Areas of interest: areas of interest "Scientific Research Institution"
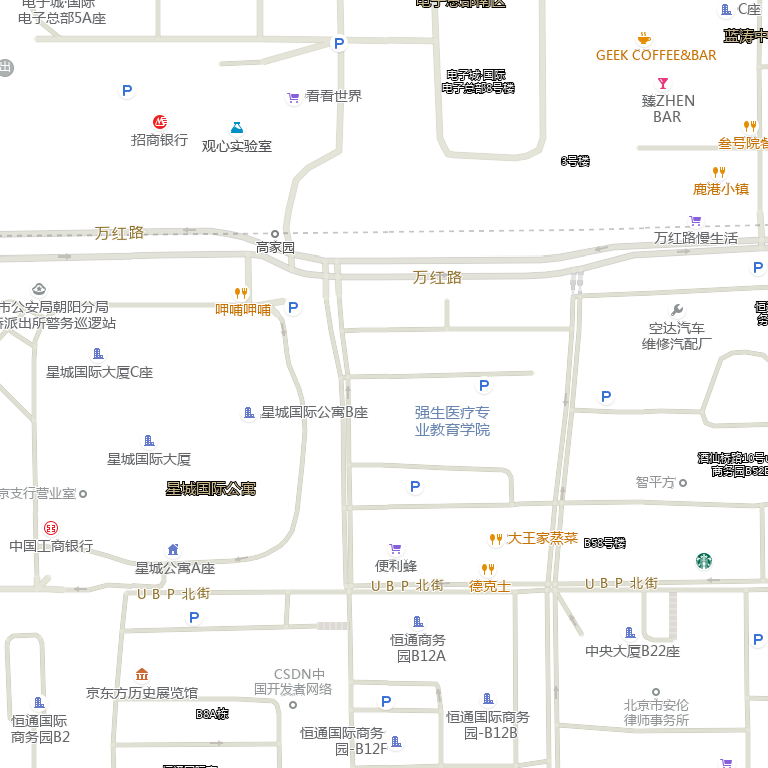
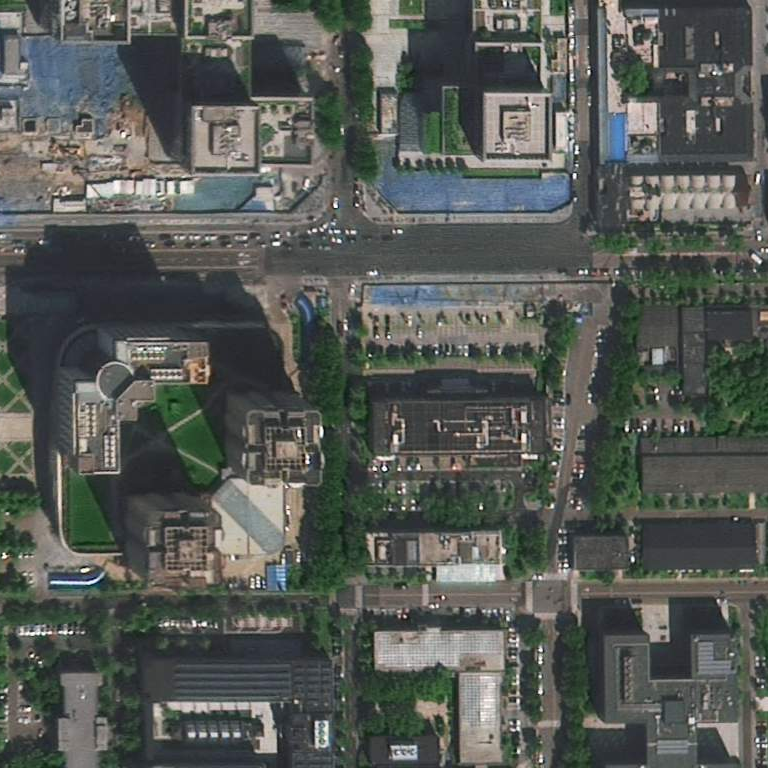